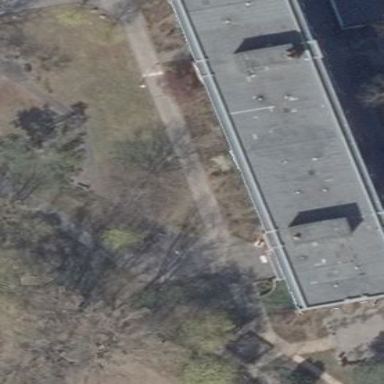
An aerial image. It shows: Residential building designated as nursing home.